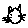
Label: cat